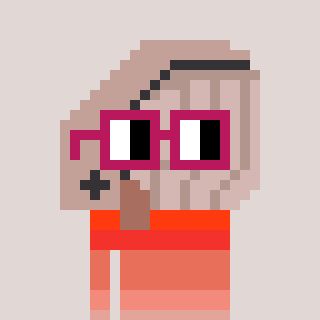
a pixel art character with square dark red glasses, a whale-shaped head and a gold-colored body on a warm background